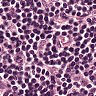
Metastatic tissue present: no